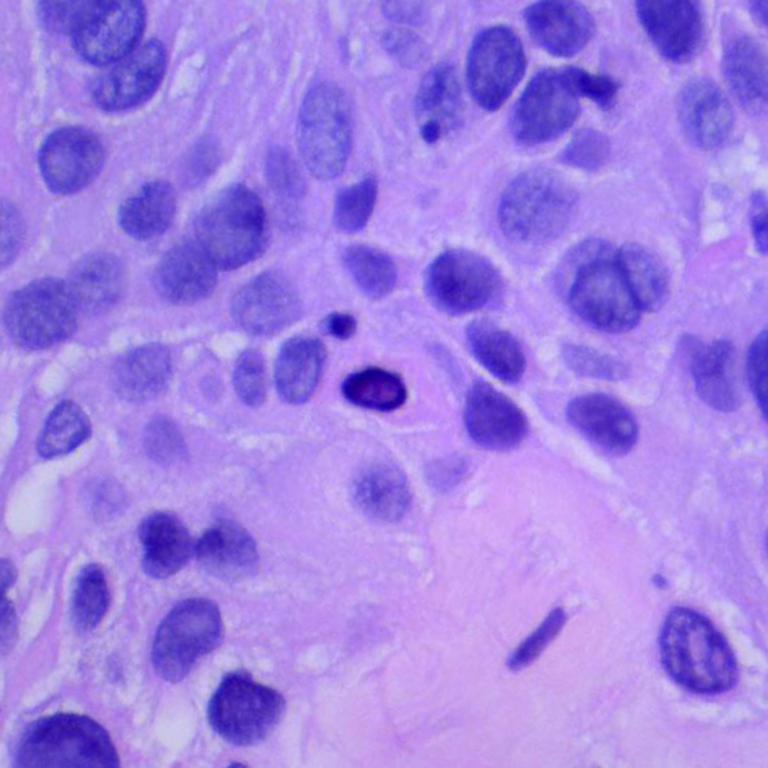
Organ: lung
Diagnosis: squamous carcinomas